Question: I may sound silly asking it - but I have the need to add a value derived from one column of database to the other which is the date.
Following is the image of data I have - timeelapsed/60000 gives me the duration of task in minutes and I would require the same to be deducted from the lastupdatedtime to know the time when was the task picked. Please help!

I have attempted as per your suggestion
lastupdatedtime - (timeelapsed/60000) * interval '1 minute' as task_pick_datetime,
But I see the difference appearing is huge.
For instance, the audited time is 2020-03-12 17:41:39.224, duration in min is 3.06 but the task pick time shows 2020-03-12 12:08:35.417 which is 5 hours difference. Unsure where am I going wrong.
<URL>
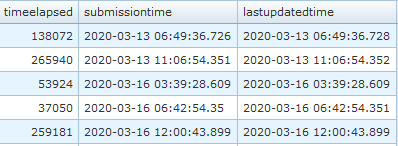
Answer: In Standard SQL (which is the tag on your question), you can use:
'''
select lastupdatetime - (timeelapsed/60000) * interval '1 minute' as task_pick_datetime
'''
However, date/time functions are notoriously database dependent, so your database may not support this syntax.